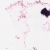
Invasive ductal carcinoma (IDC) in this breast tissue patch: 0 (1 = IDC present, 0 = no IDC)